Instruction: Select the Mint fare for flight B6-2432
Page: flights
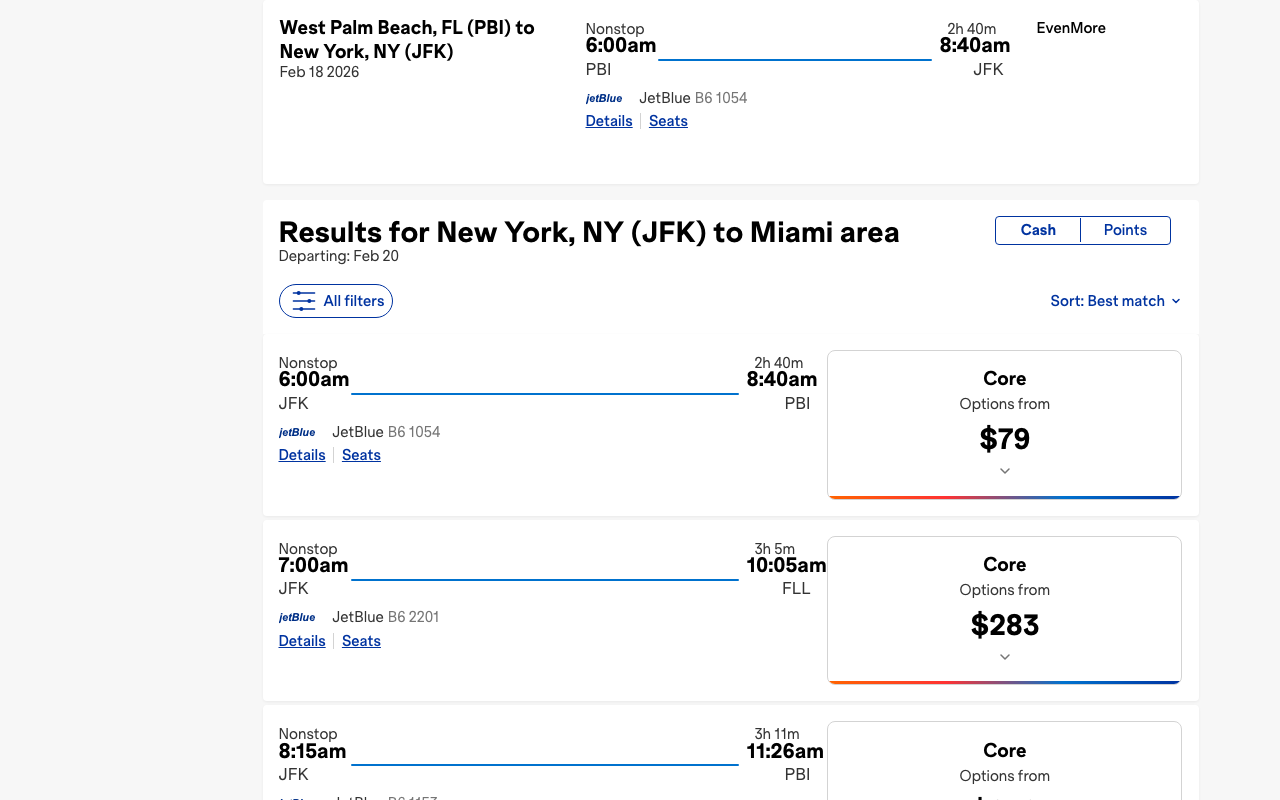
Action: click